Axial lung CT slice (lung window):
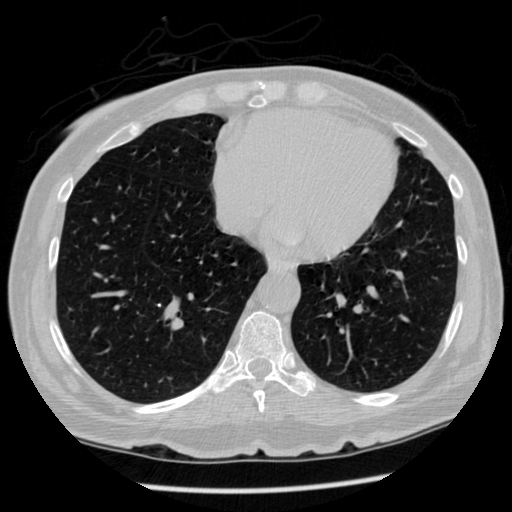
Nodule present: no